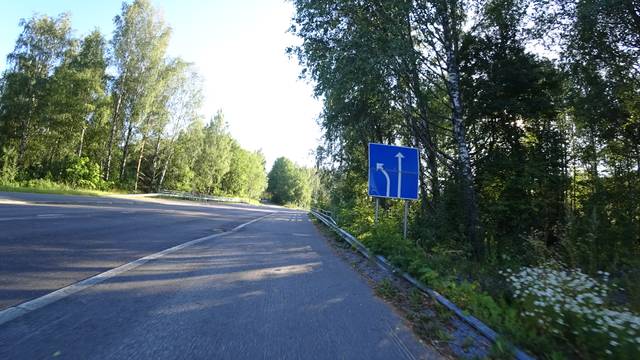
Region: Finland
Coordinates: 61.477, 23.494